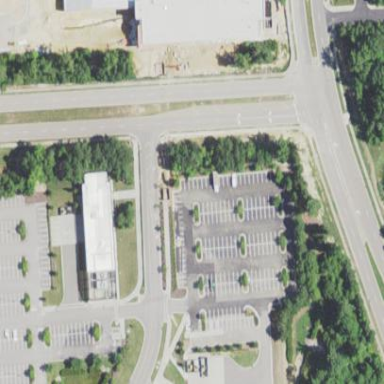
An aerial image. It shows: Parking area with asphalt surface.